Interaction volume radius: 5 \u00c5
Interaction volume height: 20 \u00c5
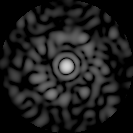
Disorder parameter: 0.8785